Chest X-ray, PA view. Patient: 60 years old, sex F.
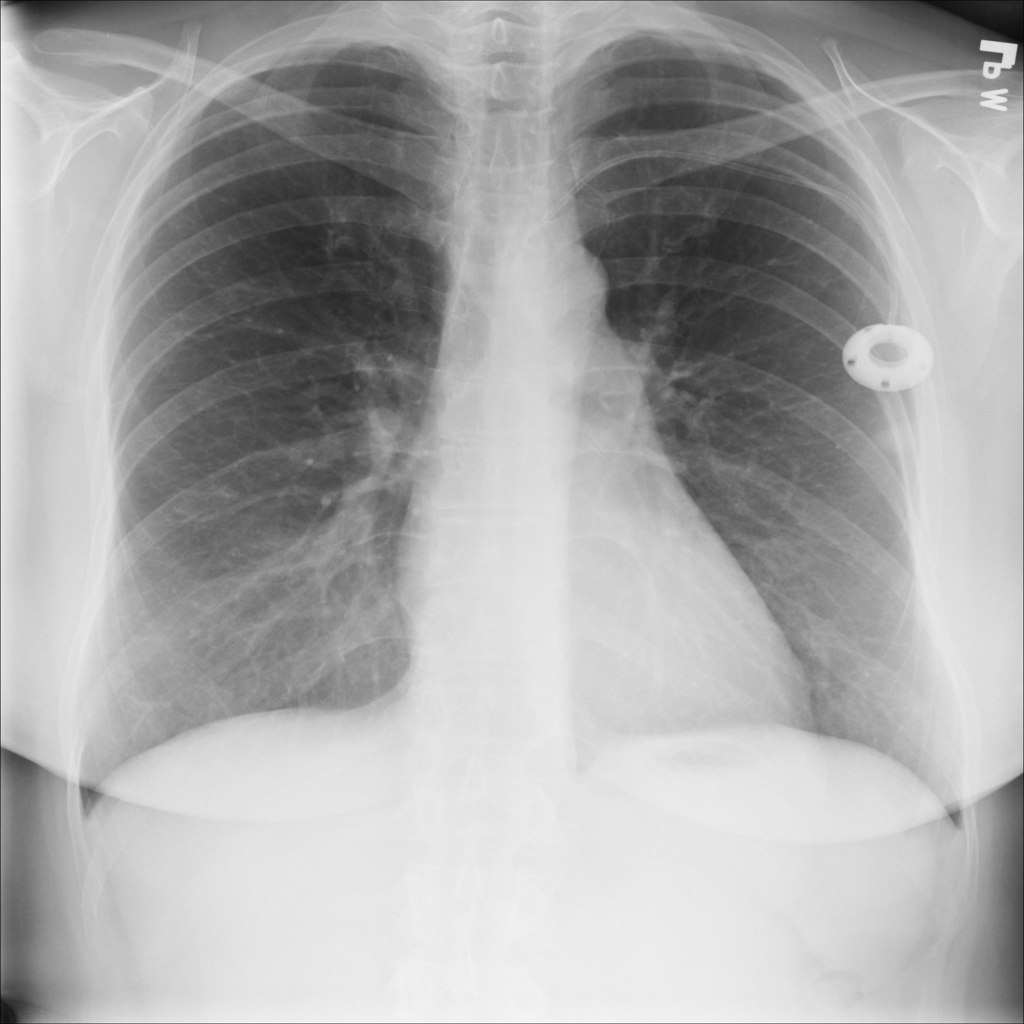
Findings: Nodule